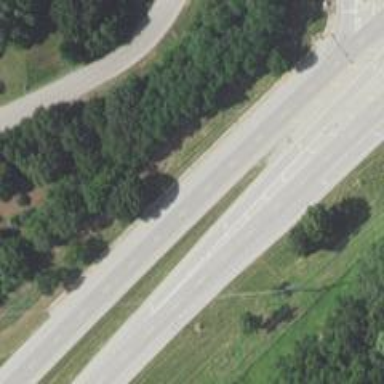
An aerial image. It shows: Road marking featuring gore chevron.